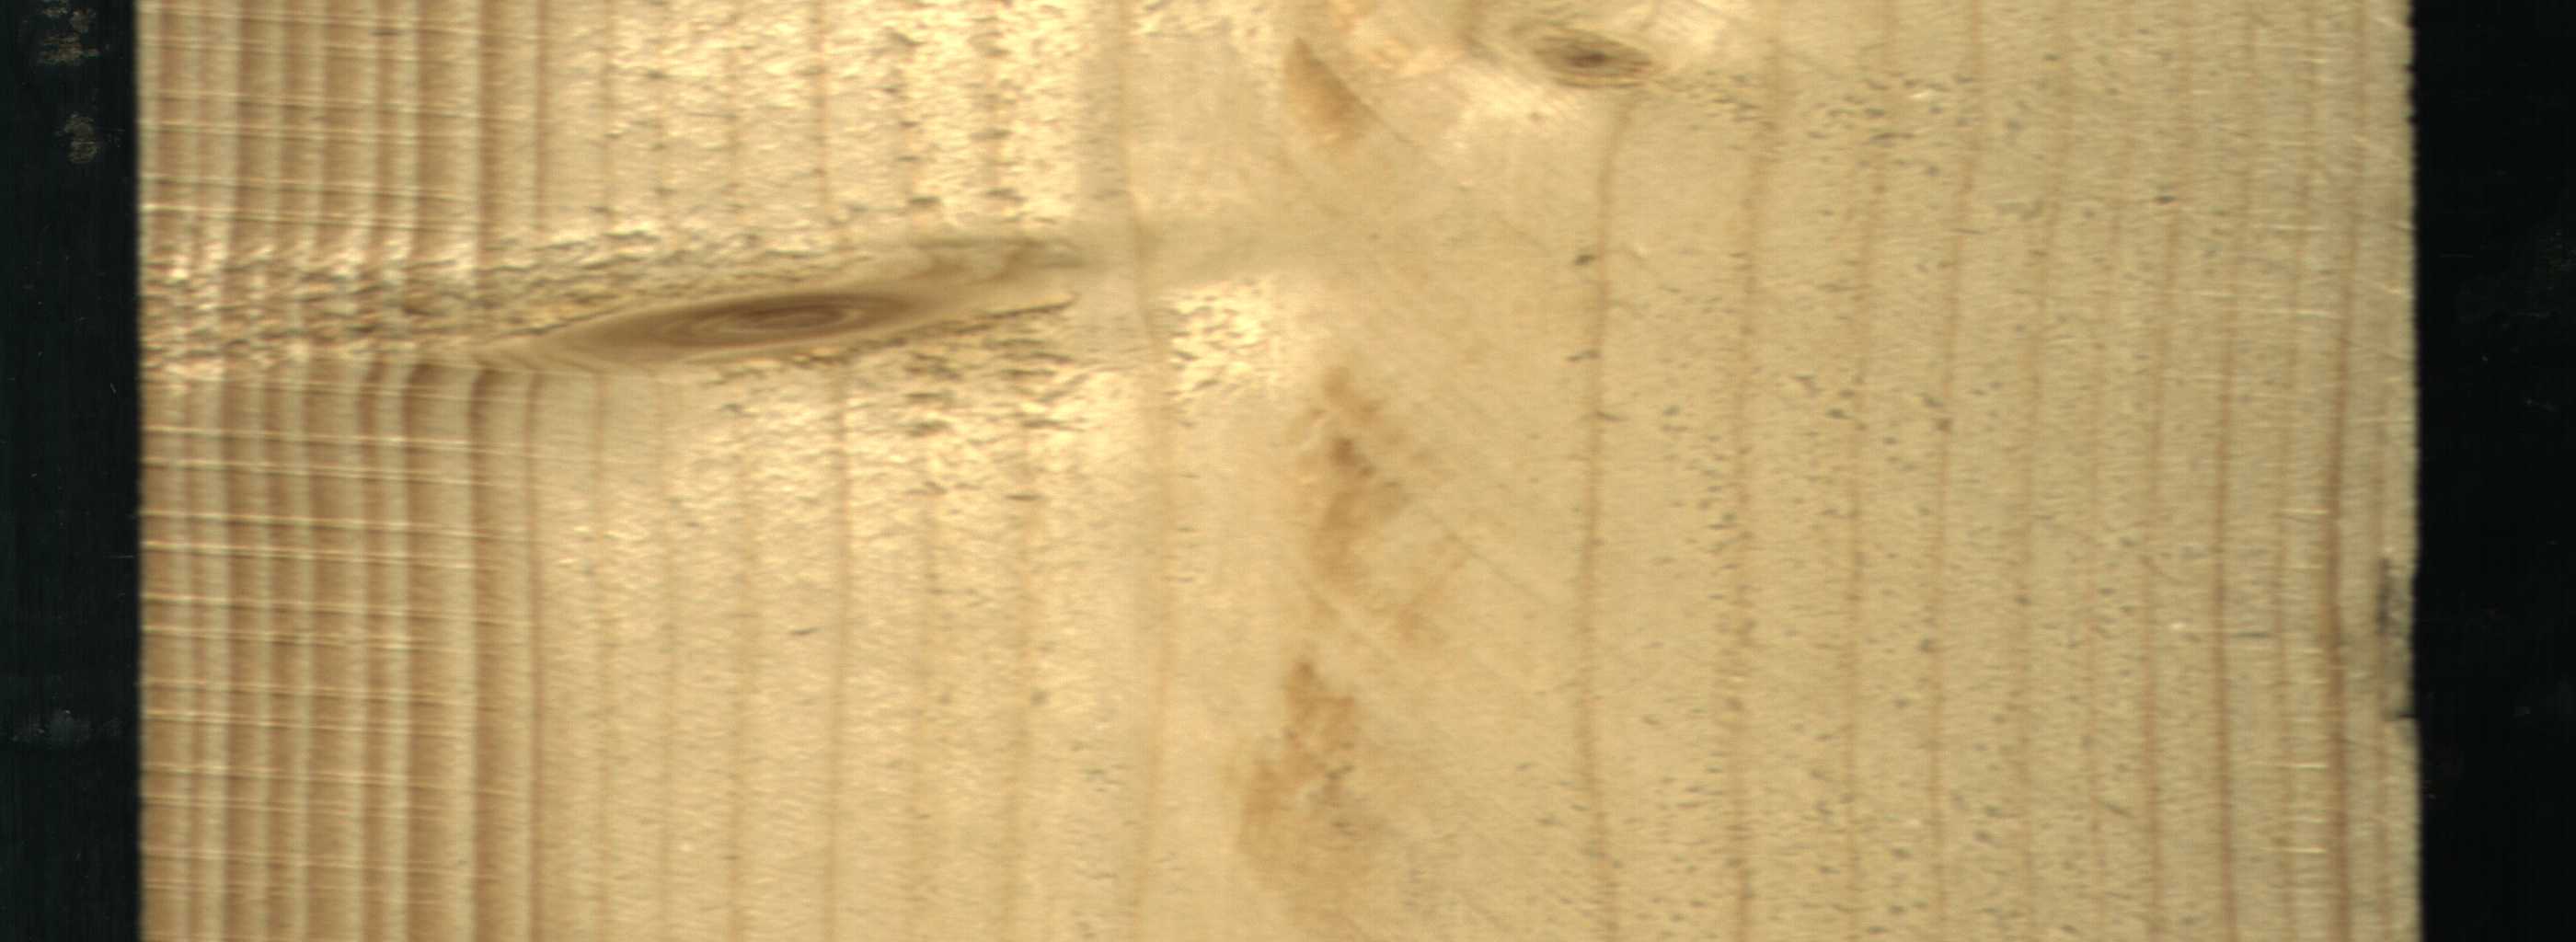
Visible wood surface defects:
Live_Knot
Live_Knot